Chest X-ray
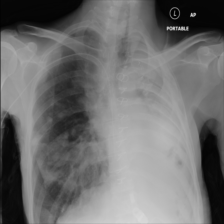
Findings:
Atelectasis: negative
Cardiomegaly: negative
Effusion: positive
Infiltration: negative
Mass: negative
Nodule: positive
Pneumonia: negative
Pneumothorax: negative
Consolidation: positive
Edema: negative
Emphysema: negative
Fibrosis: negative
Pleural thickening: negative
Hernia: negative